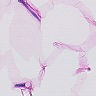
Metastatic tissue present: no